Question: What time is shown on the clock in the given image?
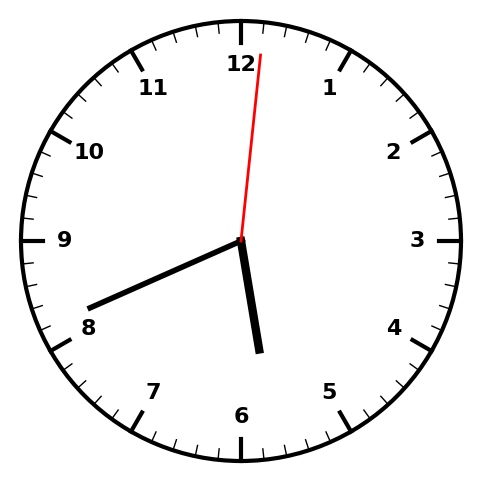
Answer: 05:41:01